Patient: sex M, age 61
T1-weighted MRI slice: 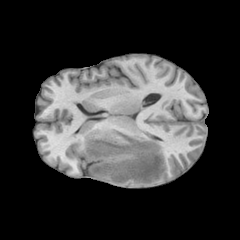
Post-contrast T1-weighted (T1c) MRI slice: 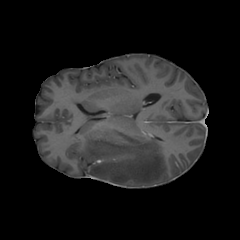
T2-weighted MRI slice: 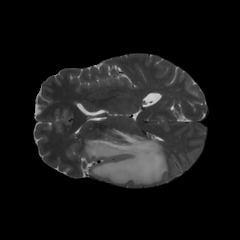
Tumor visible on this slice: yes
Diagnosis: Glioblastoma, IDH-wildtype
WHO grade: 4